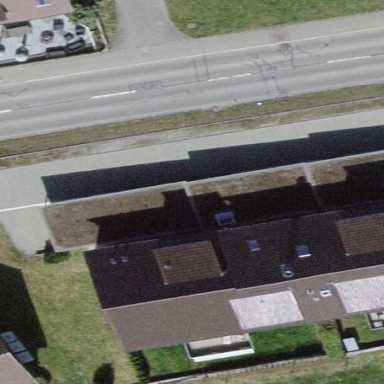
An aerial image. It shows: View of roof of building.